Aerial crown-view tile of a tropical tree (Barro Colorado Island, Panama), acquired 20241112:
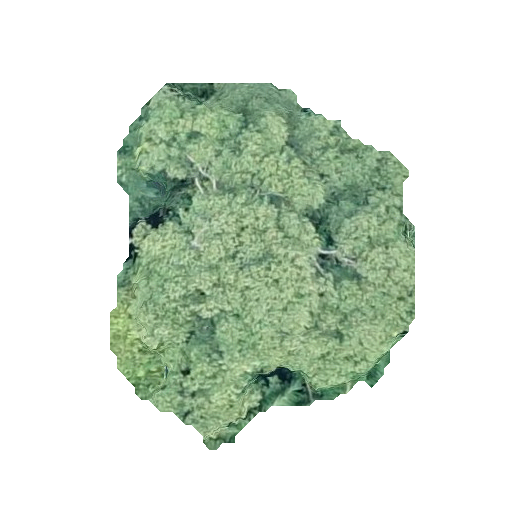
Species: Ficus insipida
GBIF accepted scientific name: Ficus insipida
Crown area: 131.27 m²